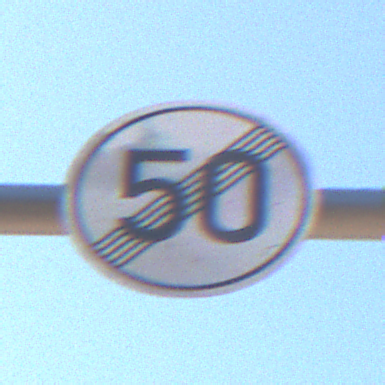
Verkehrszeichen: EndeGeschwindigkeit50
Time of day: MorningAfternoon
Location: Outdoor (Nature)
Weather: Clear
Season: NotSpecified
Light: Natural